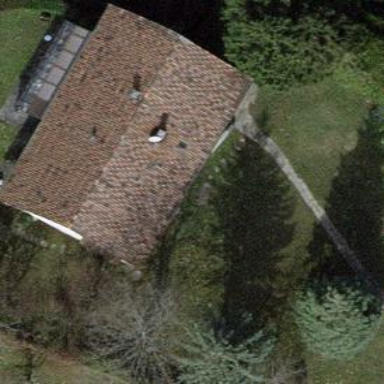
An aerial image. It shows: Detached building.